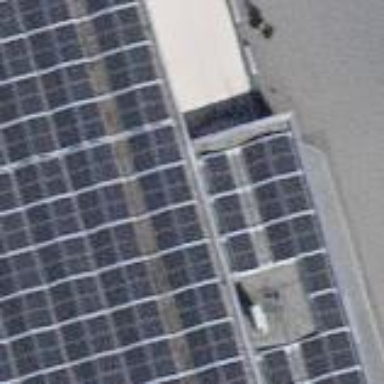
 consisting of solar photovoltaic panels."